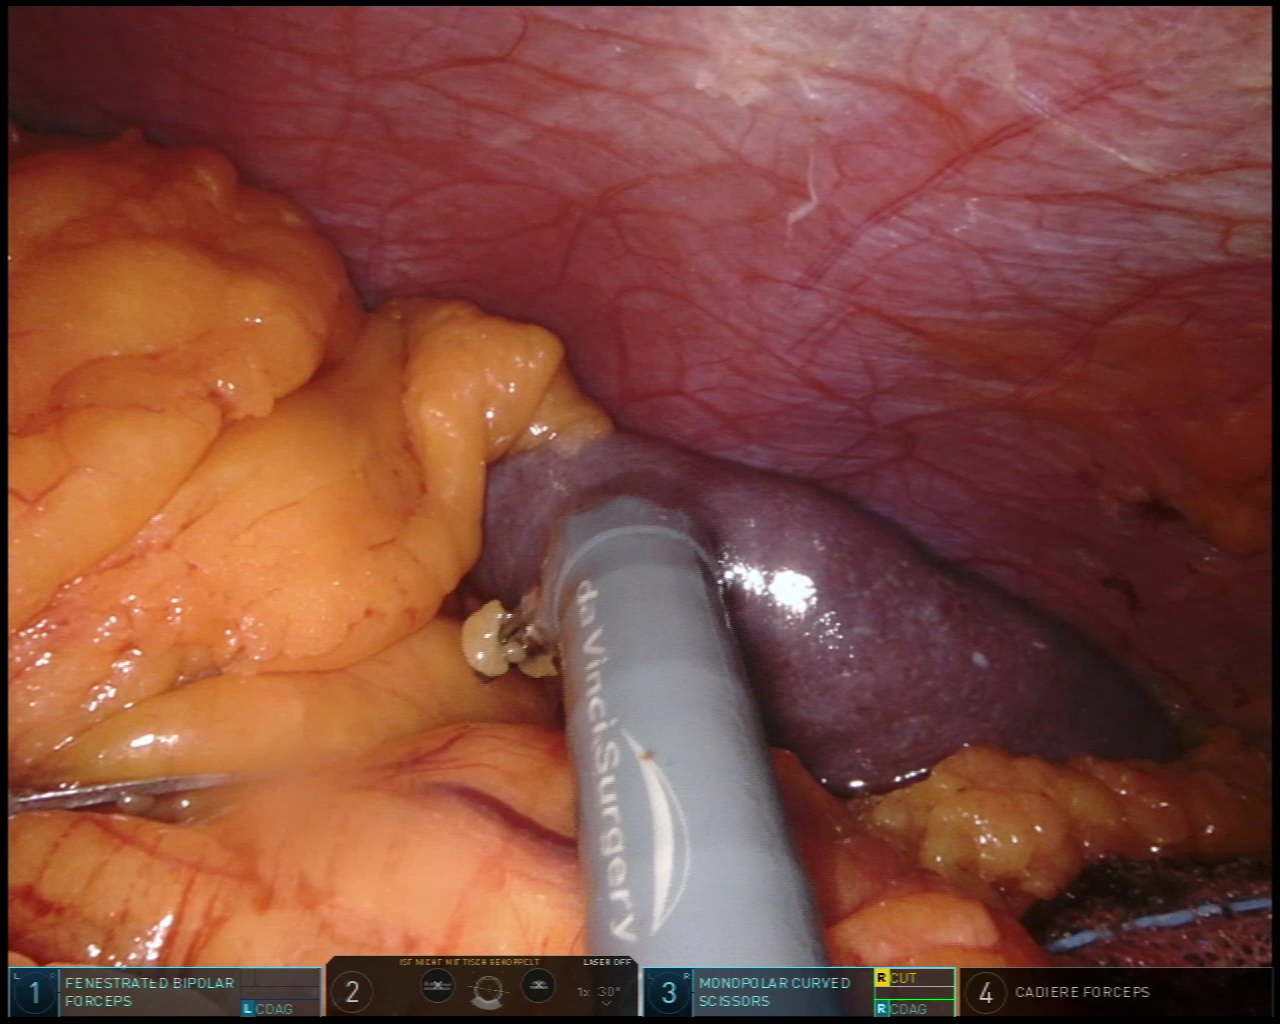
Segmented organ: spleen
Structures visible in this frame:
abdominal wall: yes
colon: no
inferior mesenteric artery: no
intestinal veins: no
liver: no
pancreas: no
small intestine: no
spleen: yes
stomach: no
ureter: no
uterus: no
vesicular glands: no